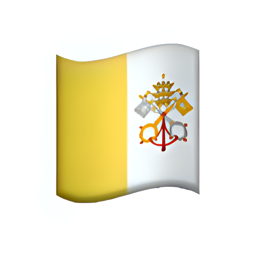
Name: flag for vatican city
Emoji: 🇻🇦
Group: Flags
Sub-group: country-flag